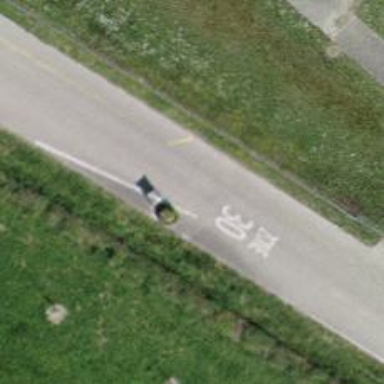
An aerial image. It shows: Traffic calming feature called choker.